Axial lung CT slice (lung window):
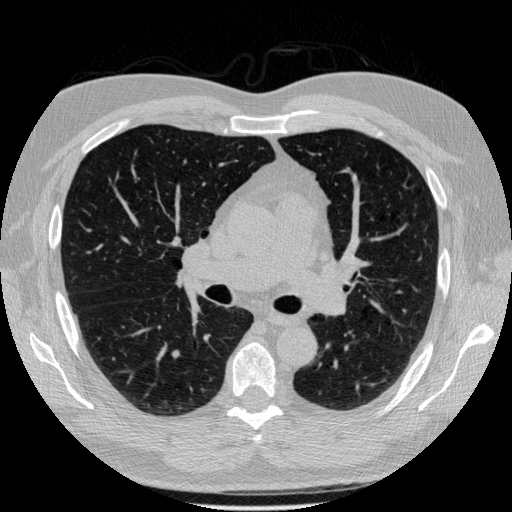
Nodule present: no